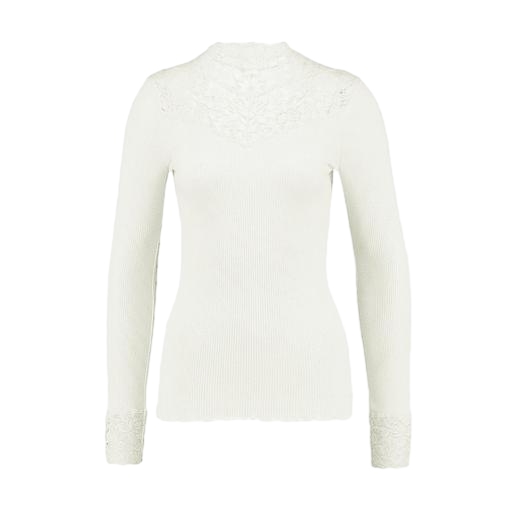
white high-neck lace-panel, long sleeve lace, white women's long-sleeve top, white background